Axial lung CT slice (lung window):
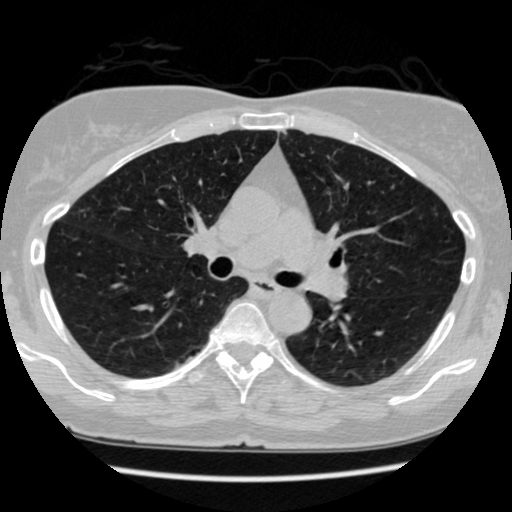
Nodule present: yes
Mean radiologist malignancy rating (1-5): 1